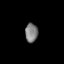
Tissue: lung
Cell type: Epithelial cells
Senescence score: 0.1862
Nuclear area (px): 237
Mean DAPI intensity: 124.945